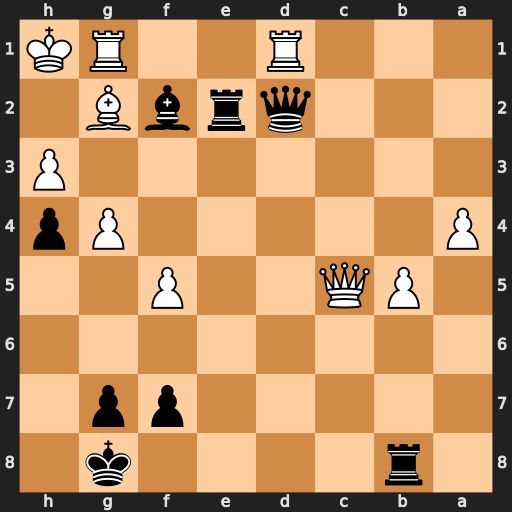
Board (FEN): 1r4k1/5pp1/8/1PQ2P2/P5Pp/7P/3qrbB1/3R2RK
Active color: b
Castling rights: -
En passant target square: -
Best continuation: Bxc5 Rxd2 Rxd2